Field crop: tomato
Growth stage: 1
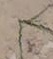
Species: cyperus